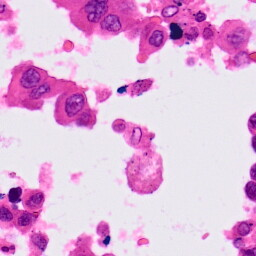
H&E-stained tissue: Lung